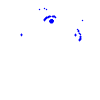
Particle: electron